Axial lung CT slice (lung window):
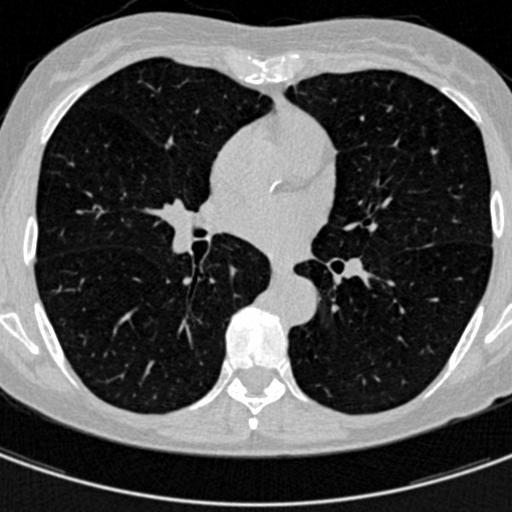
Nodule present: no